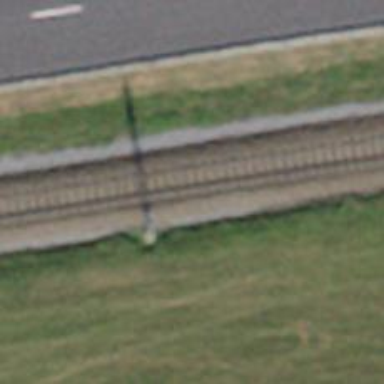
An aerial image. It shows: Narrow-gauge railway with electrified contact line.